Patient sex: M
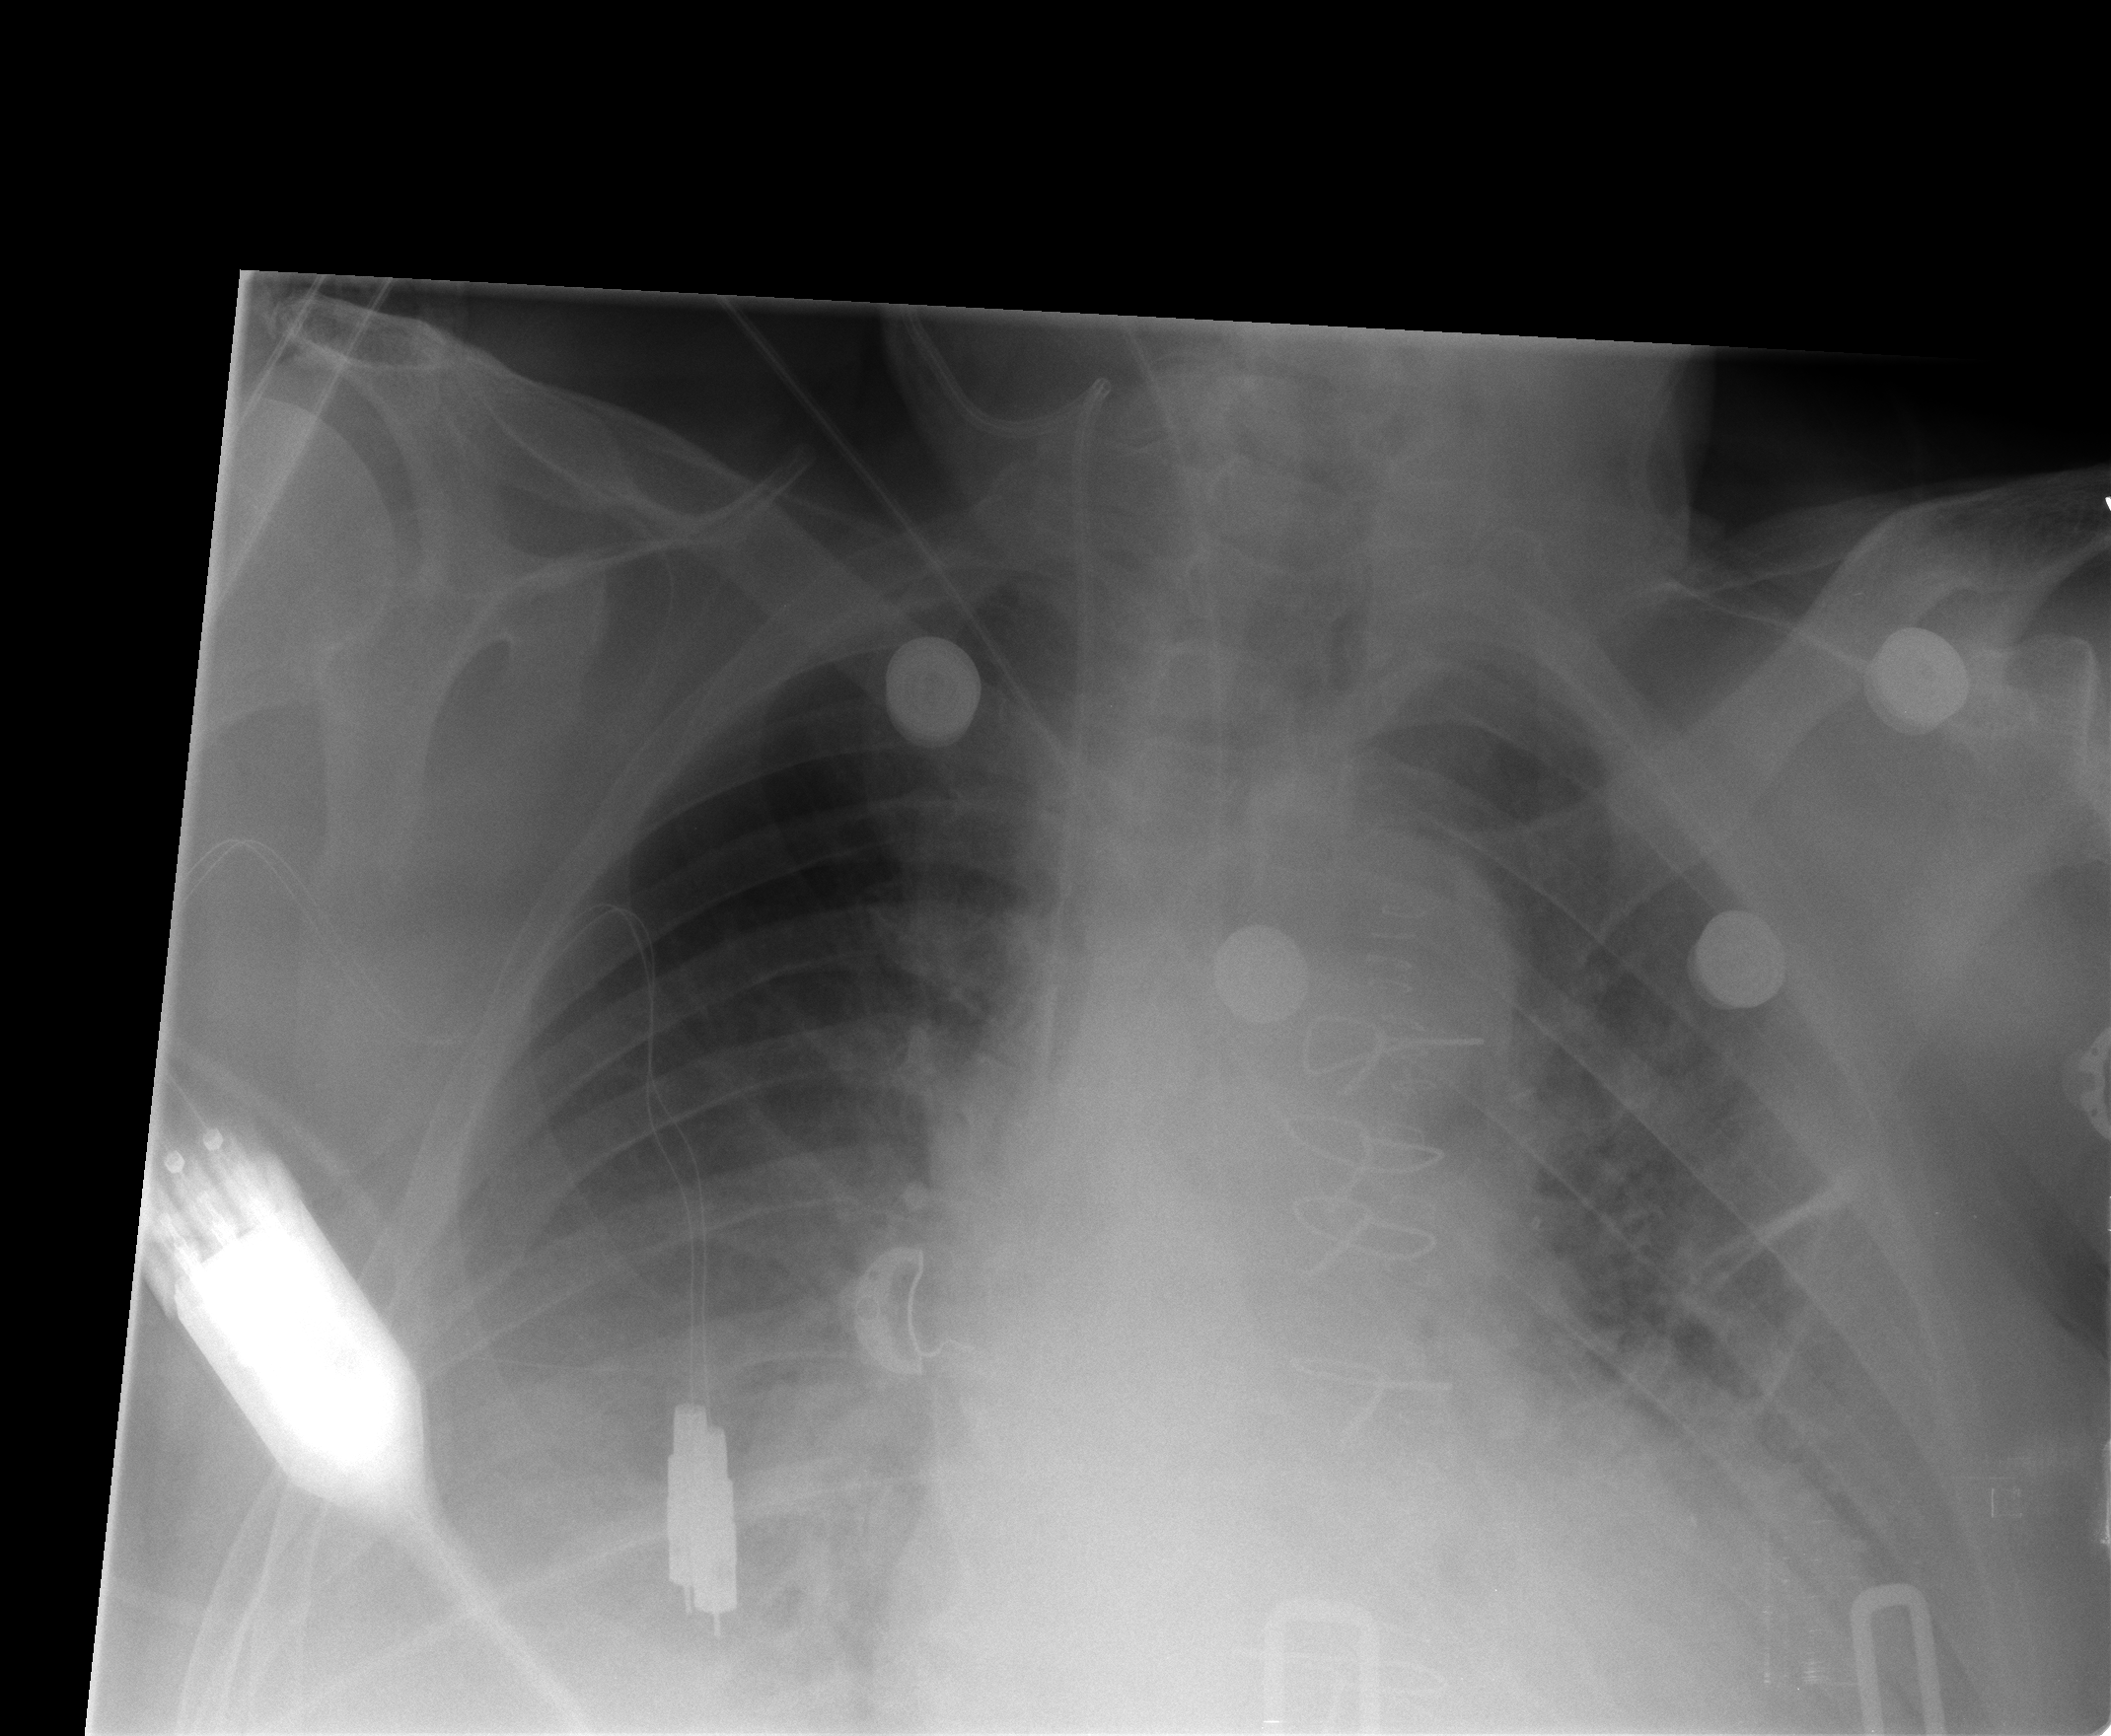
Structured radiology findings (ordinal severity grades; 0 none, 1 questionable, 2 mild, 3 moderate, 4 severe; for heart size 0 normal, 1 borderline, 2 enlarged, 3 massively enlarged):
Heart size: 2
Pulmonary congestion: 2
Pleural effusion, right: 3
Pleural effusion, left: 2
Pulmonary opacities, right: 2
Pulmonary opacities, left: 1
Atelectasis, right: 4
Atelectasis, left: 2